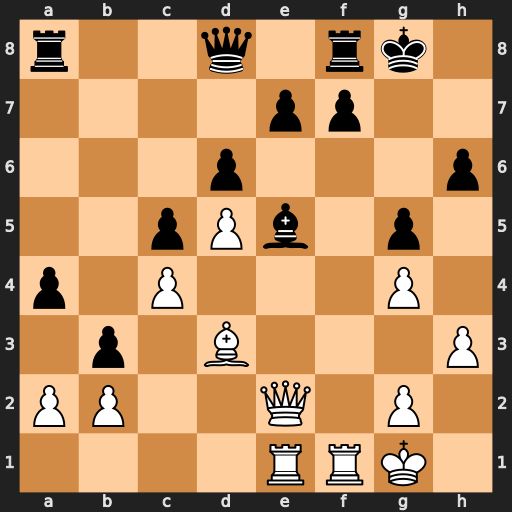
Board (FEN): r2q1rk1/4pp2/3p3p/2pPb1p1/p1P3P1/1p1B3P/PP2Q1P1/4RRK1
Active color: w
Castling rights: -
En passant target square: -
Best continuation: Qe4 f5 Rxf5